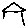
Label: house